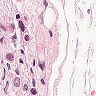
Metastatic tissue present: yes